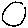
Label: circle